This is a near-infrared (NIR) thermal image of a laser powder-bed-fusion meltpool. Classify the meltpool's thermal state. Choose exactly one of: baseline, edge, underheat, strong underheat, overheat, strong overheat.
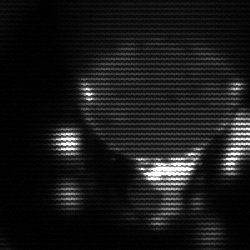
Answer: edge